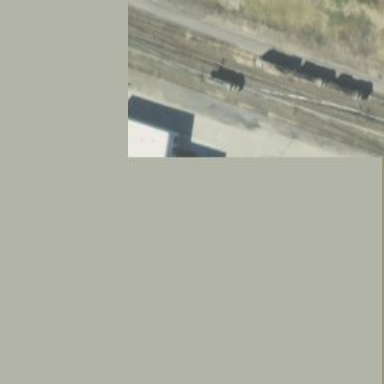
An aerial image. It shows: Industrial building used as railway workshop.